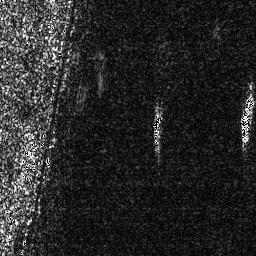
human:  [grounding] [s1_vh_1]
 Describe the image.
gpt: In the satellite image, there is  <ref>1 small ship </ref> <box>[[58, 43, 64, 56, 0]]</box> located at center,  <ref>1 medium ship </ref> <box>[[92, 35, 99, 56, 0]]</box> located at right.